Interaction volume radius: 10 \u00c5
Interaction volume height: 15 \u00c5
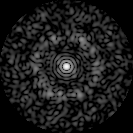
Disorder parameter: 0.8199